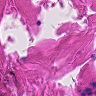
Metastatic tissue present: no